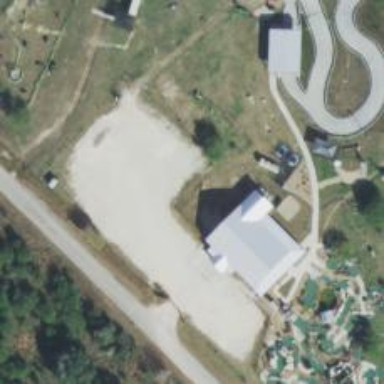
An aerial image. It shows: Miniature golf course.